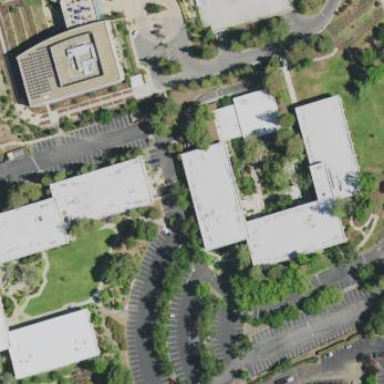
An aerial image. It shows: Office building.